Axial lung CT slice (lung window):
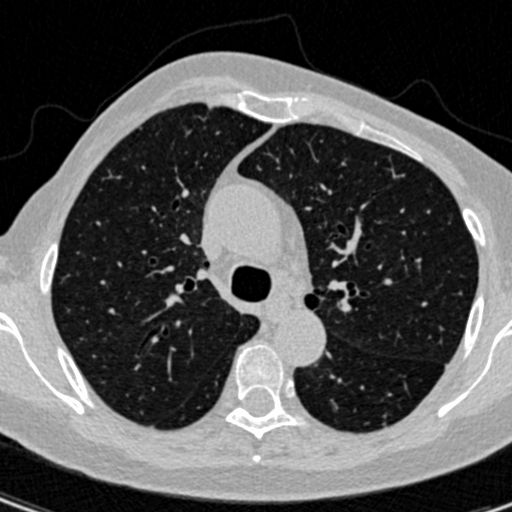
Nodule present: no